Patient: sex F, age 56
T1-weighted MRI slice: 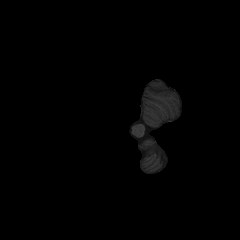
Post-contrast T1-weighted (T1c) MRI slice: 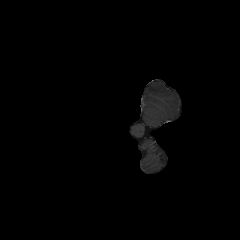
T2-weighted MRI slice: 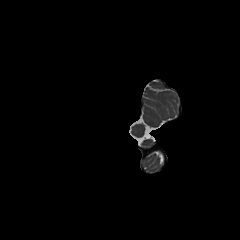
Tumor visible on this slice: no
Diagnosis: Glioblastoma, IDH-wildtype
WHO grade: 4